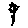
Label: flower